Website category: camera
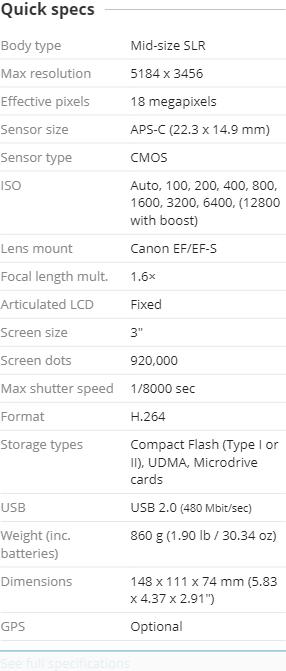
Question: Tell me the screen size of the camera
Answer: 3

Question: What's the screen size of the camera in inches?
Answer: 3

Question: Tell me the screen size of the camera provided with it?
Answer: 3

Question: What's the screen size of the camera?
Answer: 3

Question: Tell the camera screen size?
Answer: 3

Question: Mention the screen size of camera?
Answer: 3

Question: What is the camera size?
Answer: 3

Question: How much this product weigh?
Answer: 860 g (1.90 lb / 30.34 oz )

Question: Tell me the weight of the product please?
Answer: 860 g (1.90 lb / 30.34 oz )

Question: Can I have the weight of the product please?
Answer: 860 g (1.90 lb / 30.34 oz )

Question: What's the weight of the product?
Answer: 860 g (1.90 lb / 30.34 oz )

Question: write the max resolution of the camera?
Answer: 5184 x 3456

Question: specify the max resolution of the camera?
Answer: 5184 x 3456

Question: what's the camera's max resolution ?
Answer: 5184 x 3456

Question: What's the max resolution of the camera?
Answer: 5184 x 3456

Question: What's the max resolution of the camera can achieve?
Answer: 5184 x 3456

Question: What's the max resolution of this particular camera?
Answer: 5184 x 3456

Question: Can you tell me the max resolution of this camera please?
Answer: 5184 x 3456

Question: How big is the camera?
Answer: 148 x 111 x 74 mm (5.83 x 4.37 x 2.91 )

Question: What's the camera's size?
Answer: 148 x 111 x 74 mm (5.83 x 4.37 x 2.91 )

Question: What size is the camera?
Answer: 148 x 111 x 74 mm (5.83 x 4.37 x 2.91 )

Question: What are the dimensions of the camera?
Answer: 148 x 111 x 74 mm (5.83 x 4.37 x 2.91 )

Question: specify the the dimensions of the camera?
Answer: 148 x 111 x 74 mm (5.83 x 4.37 x 2.91 )

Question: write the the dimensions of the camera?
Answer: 148 x 111 x 74 mm (5.83 x 4.37 x 2.91 )

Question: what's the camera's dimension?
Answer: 148 x 111 x 74 mm (5.83 x 4.37 x 2.91 )